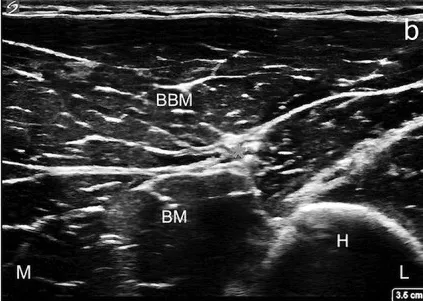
Identification of the musculocutaneous nerve in the interfascial muscle plane deep to the biceps brachii and superficial to the brachialis. (b) Corresponding ultrasound scan showing the musculocutaneous nerve and its relation to adjacent structures (right side). Note: The green square in the left-hand figure shows the area of interest, with the musculocutaneous nerve in the interfascial plane deep to the biceps brachii and superficial to the brachialis. BBM = biceps brachii muscle; BM = brachialis muscle; H = humerus; L = lateral; M = medial. *Musculocutaneous nerve.
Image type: radiology (ultrasound)